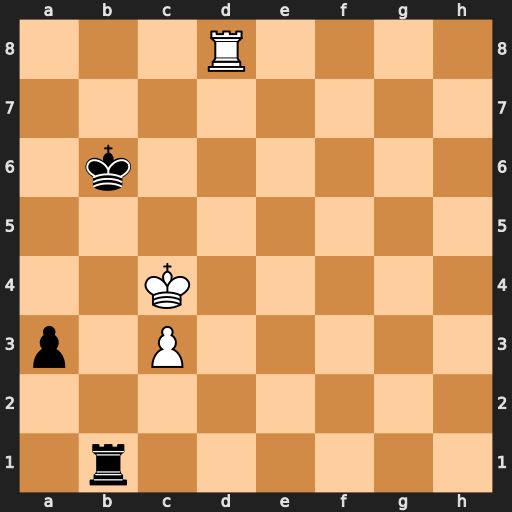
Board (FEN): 3R4/8/1k6/8/2K5/p1P5/8/1r6
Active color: w
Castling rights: -
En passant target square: -
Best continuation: Rb8+ Kc6 Rxb1